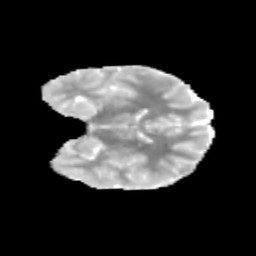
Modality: MD
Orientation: coronal
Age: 11
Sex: male
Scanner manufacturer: siemens
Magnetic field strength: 3 T
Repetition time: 3.8 s
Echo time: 0.07 s